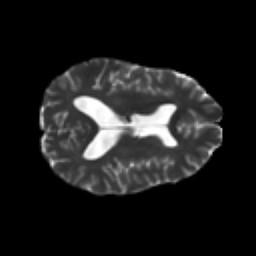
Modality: T2w
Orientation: axial
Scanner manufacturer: ge
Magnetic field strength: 3 T
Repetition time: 8.8 s
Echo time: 0.0808 s